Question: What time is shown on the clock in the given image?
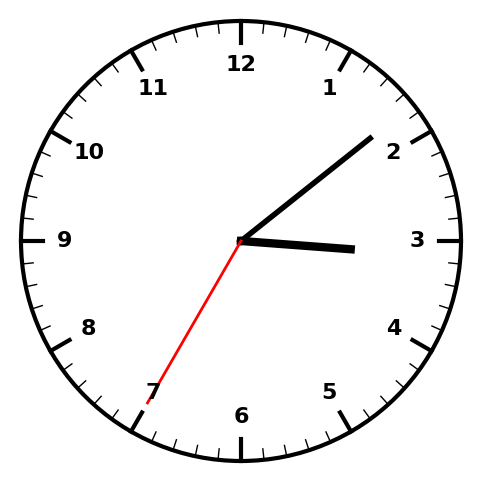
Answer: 03:08:35